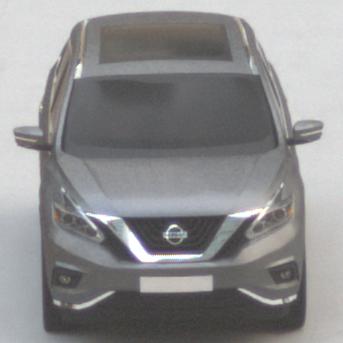
Make: Nissan
Model: Murano
Detailed model: Gen. 3 Z52
Model produced from: 2015
Doors: 5
Color: gray
Road condition: dry road
Daytime: morning or afternoon
Contrast: low contrast